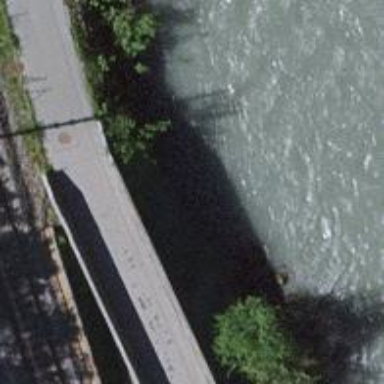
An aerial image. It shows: Canal tunnel passing beneath the waterway.